Aerial crown-view tile of a tropical tree (Barro Colorado Island, Panama), acquired 20250512:
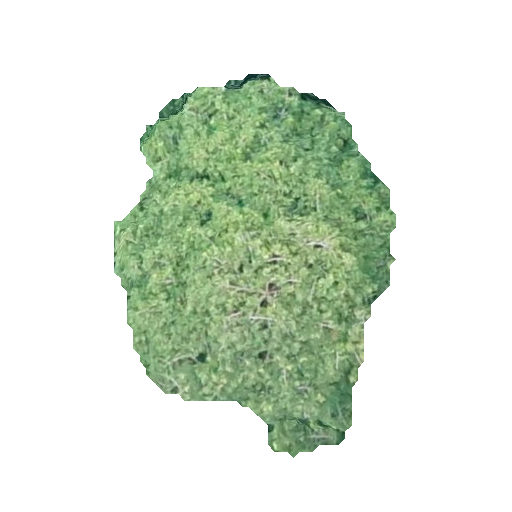
Species: Virola surinamensis
GBIF accepted scientific name: Virola surinamensis
Crown area: 110.582 m²